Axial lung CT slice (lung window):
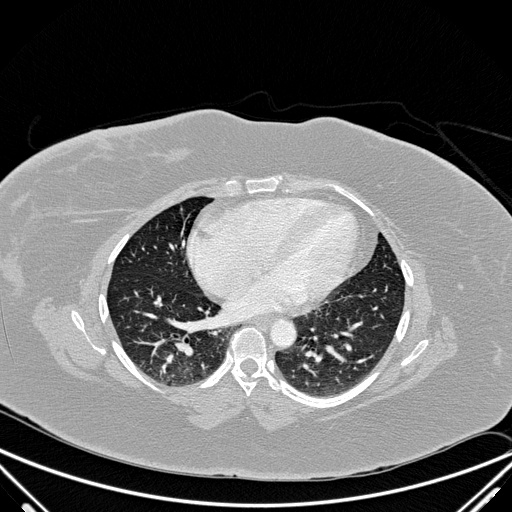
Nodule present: no